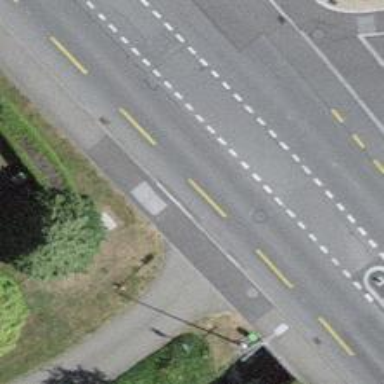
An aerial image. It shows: Secondary road with dedicated lane for cyclists.